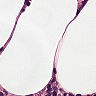
Metastatic tissue present: no